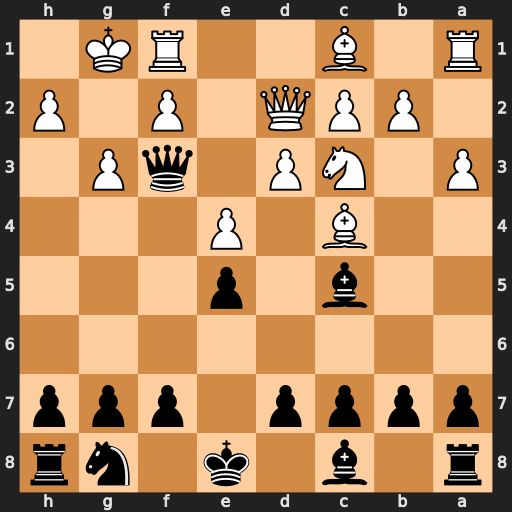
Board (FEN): r1b1k1nr/pppp1ppp/8/2b1p3/2B1P3/P1NP1qP1/1PPQ1P1P/R1B2RK1
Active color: b
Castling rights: kq
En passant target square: -
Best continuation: d5 Bb5+ c6